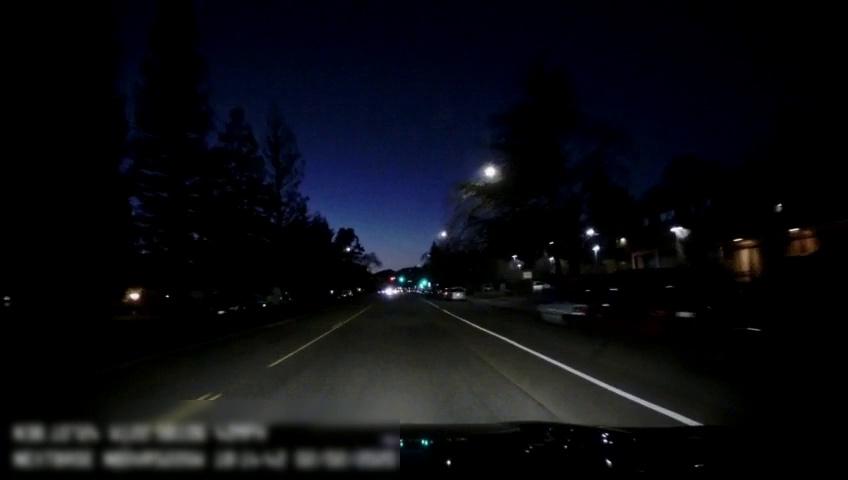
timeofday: Night
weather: Other
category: Drivable Space
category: Vehicles | Car
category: Vehicles | Car
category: Vehicles | SUV
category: Vehicles | Van
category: Vehicles | SUV
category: Vehicles | Car
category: Vehicles | Car
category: Vehicles | SUV
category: Vehicles | Car
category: Vehicles | SUV
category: Lanes | Opposite Lane
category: Lanes | Current Lane
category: Lanes | Current Lane
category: Lanes | Alternate Lane
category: Lanes | Alternate Lane